Question: well i have a problem with logic of matrices multiplication in php; the data comes from the database in the form of an one dimension array ('Array ( [0] => 1.0000 [1] => 0.5000 [2] => 3.0000 [3] => 2.0000 [4] => 1.0000 [5] => 5.0000 [6] => 0.3333 [7] => 0.2000 [8] => 1.0000 )' ), that I need to transform into a matrice. The dimension of the original array is a square number (in this case 9), so the result matrice will have two equal dimensions, both equal to the square root (3) of the original data array.
The result matrice has to be multiplied by itself, using the pattern in the image below:
<URL>
I have made some research before, but none of them were right.
i have the following code i used in the model to create the algorithm:
'''
function hitung_matriks(){
$query = $this->db->query("select * from banding b
inner join kriteria a on a.Kd_Kriteria1 = b.Kd_Kriteria1");
$dt_matriks = $query->result();
$data = array();
foreach($dt_matriks as $a){
$data[] = $a->Nilai_Banding;
}
echo "<pre>";
print_r($data);
echo "</pre>";
$c = array();
for($i=1;$i<=sqrt(count($data));$i++){
$d = array();
$isi=0;
for($j=1;$j<=sqrt(count($data));$j++){
$isi = $data[$i][$j] * $data[$j][$i];
$d[] = $isi;
}
$c[] = $d;
}
echo "<pre>";
print_r($c);
echo "</pre>";die();
}
'''
and the result of each array comes 0.
I want to make this code works to be like this :

please help me :'(
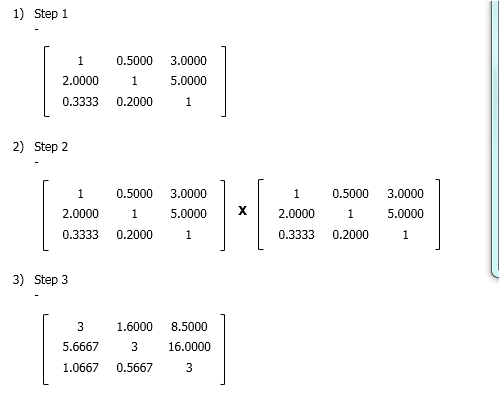
Answer: Updated answer:
Way to transform array into a matrice:
'''
$data = array(1.0000, 0.5000, 3.0000, 2.0000, 1.0000, 5.0000, 0.3333, 0.2000, 1.0000);
$data2 = array();
$j = 0;
$k = 0;
for($i=0;$i<count($data);$i++){
if($j < sqrt(count($data)) ){
$data2[$j][$k] = $data[$i];
$j++;
}else{$j = 0; $k++;}
}
'''
About matrix multiplication, I found this interesting post: <URL>
Using the exact function found there:
'''
function matrixmult($m1,$m2){
$r=count($m1);
$c=count($m2[0]);
$p=count($m2);
if(count($m1[0])!=$p){throw new Exception('Incompatible matrixes');}
$m3=array();
for ($i=0;$i< $r;$i++){
for($j=0;$j<$c;$j++){
$m3[$i][$j]=0;
for($k=0;$k<$p;$k++){
$m3[$i][$j]+=$m1[$i][$k]*$m2[$k][$j];
}
}
}
return($m3);
}
$c = matrixmult($data2, $data2);
foreach($c as $k => $v){
$i = 0;
foreach($v as $kk => $vv){
echo $vv . ' | ';
$i++;
if($i == count($v))
echo '<br/>';
}
}
'''
The result is quite close to the needed pattern:
'''
2.9999 | 1.6 | 8.5 |
5.6665 | 3 | 16 |
1.0666 | 0.56665 | 2.9999 |
'''
The slight difference comes from the rounding method. If that's an issue, see <URL> function.